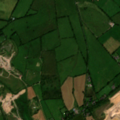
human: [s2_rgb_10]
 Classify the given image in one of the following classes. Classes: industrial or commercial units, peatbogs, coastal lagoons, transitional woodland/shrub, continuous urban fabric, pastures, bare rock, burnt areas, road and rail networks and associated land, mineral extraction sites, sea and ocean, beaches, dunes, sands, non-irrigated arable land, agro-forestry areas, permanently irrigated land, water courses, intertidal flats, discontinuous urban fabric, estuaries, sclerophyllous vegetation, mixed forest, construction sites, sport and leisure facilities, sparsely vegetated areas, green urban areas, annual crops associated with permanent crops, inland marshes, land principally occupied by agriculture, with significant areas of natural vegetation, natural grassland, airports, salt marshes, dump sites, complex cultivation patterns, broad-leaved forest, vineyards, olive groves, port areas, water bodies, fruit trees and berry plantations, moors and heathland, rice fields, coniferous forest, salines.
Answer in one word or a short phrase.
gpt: mineral extraction sites, non-irrigated arable land, pastures